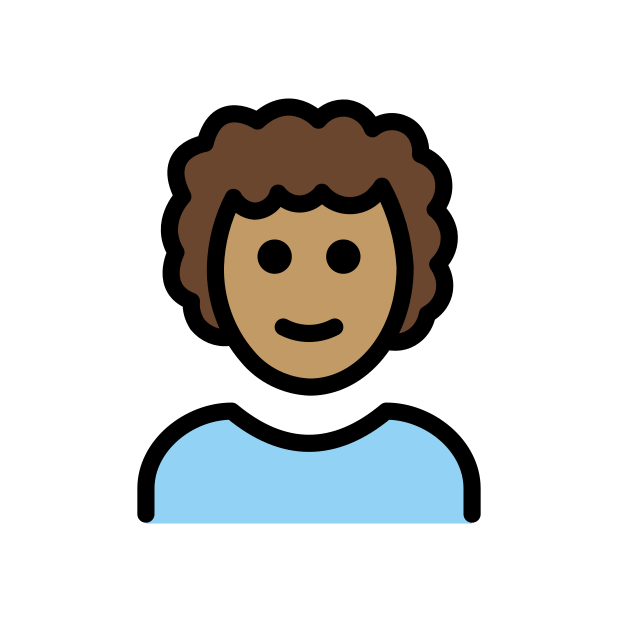
man: medium skin tone, curly hair